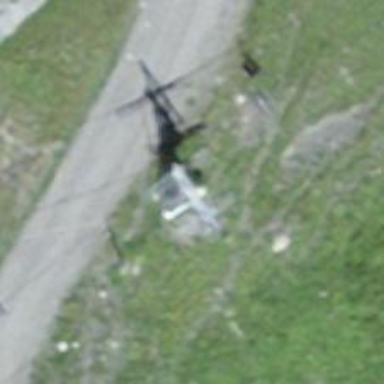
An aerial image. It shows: Pylon for aerialway.